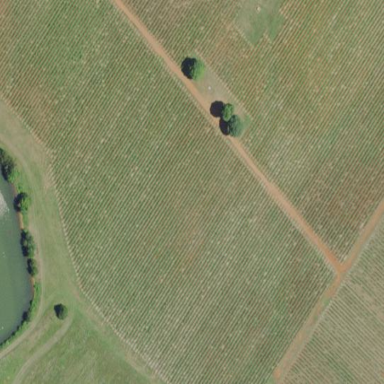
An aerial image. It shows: Vineyard growing grapes.